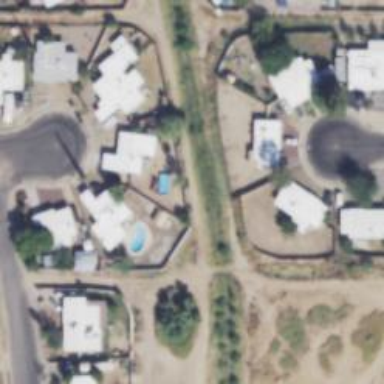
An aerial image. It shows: Alley classified as service road.